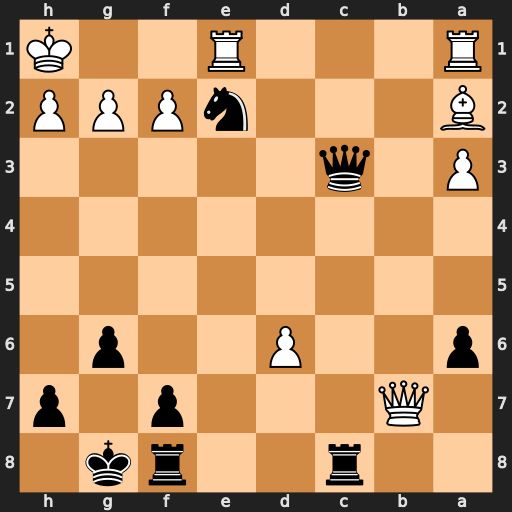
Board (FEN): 2r2rk1/1Q3p1p/p2P2p1/8/8/P1q5/B3nPPP/R3R2K
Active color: b
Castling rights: -
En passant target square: -
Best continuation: Nc1 Raxc1 Qxc1